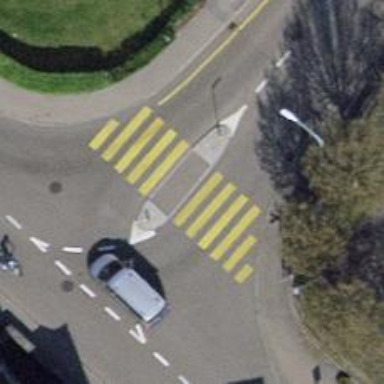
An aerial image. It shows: Kerb barrier.